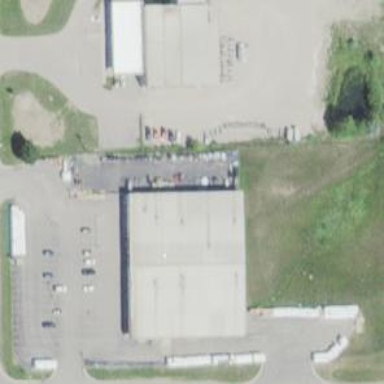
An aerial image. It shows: Retail building that serves as country store.